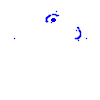
Particle: electron